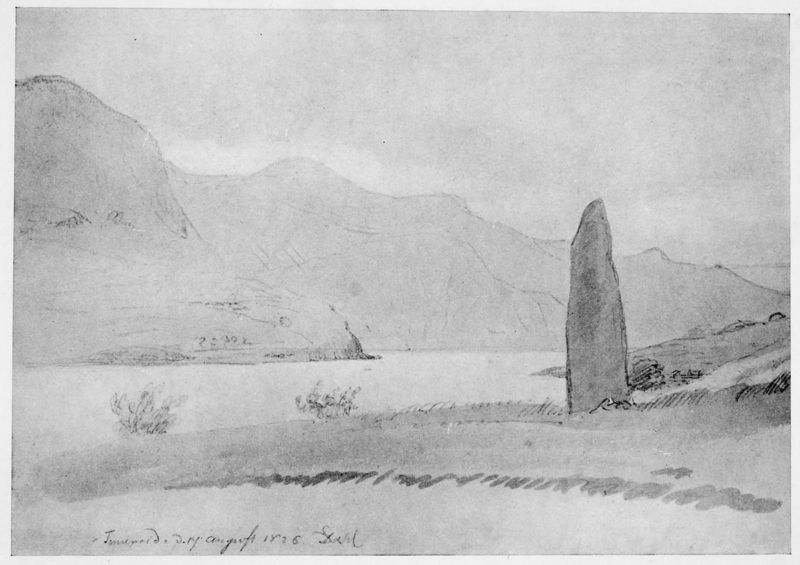
Titel: Bautastein ved Sognefjorden / Gedenkstein bei Sognefjorden
Künstler: Johan Christian Dahl
Institution: Oslo, Nasjonalgalleriet
Schlagwörter: berg, felsen, himmel, wasser, weiß, aquarell, fluss, landschaft, see, ufer, schwarz, skizze, säule, vordergrund, zeichnung, wiese, stein, signatur, ebene, hügel, natur, busch, büsche, schrift, ruhe, berge, fels, nebel, stille, bleistift, felden, zkizze, hinkelstein, lzeichnung, stehender stein, landchsaft